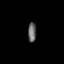
Tissue: prostate
Cell type: T cells
Senescence score: 0.3539
Nuclear area (px): 160
Mean DAPI intensity: 102.25